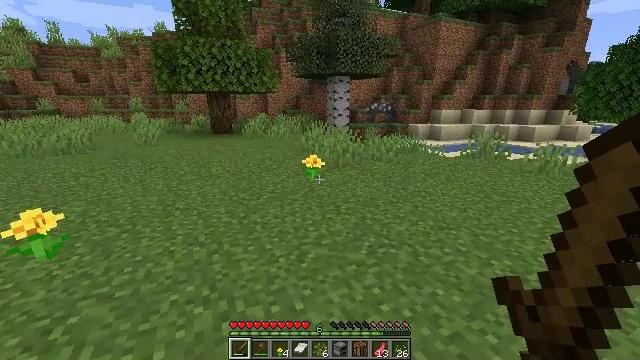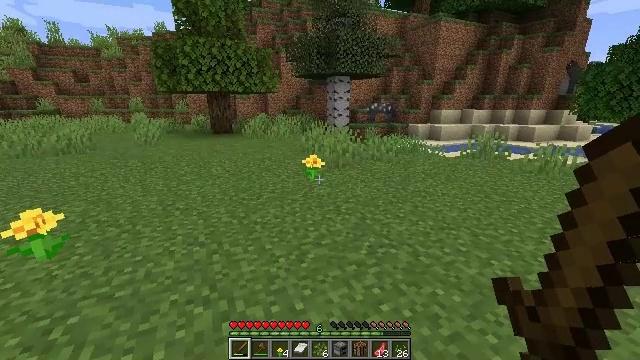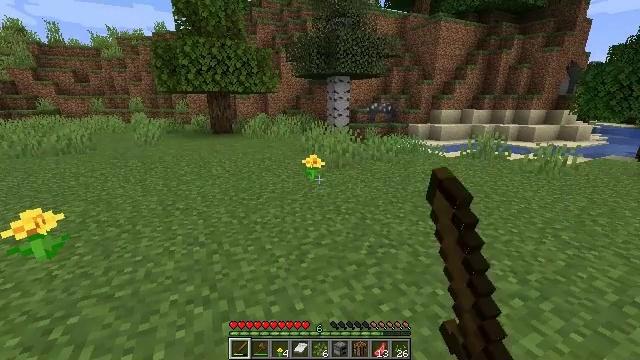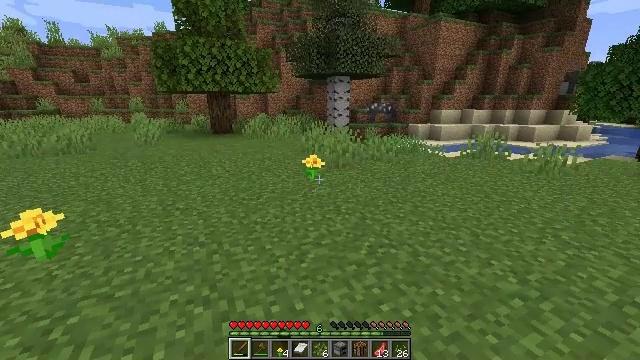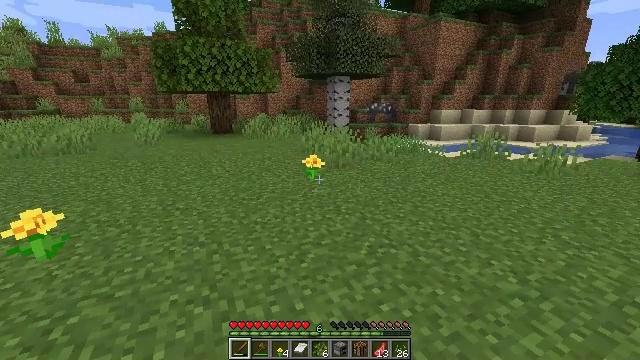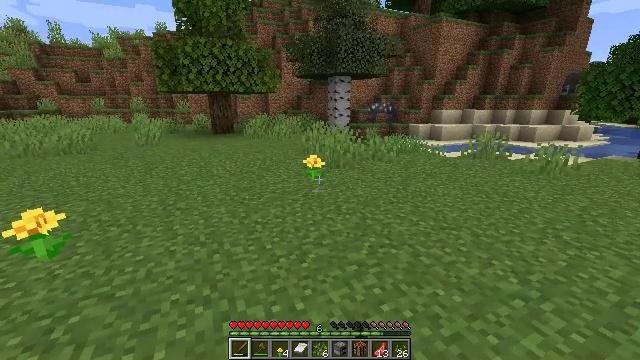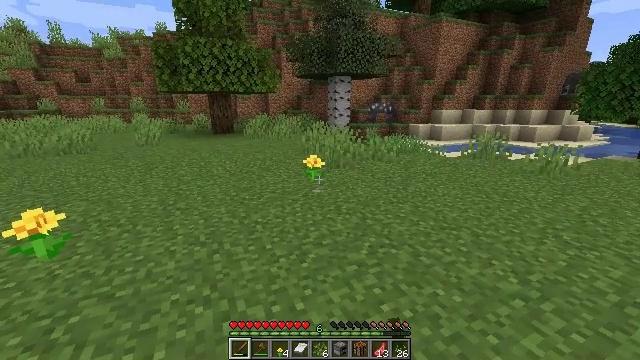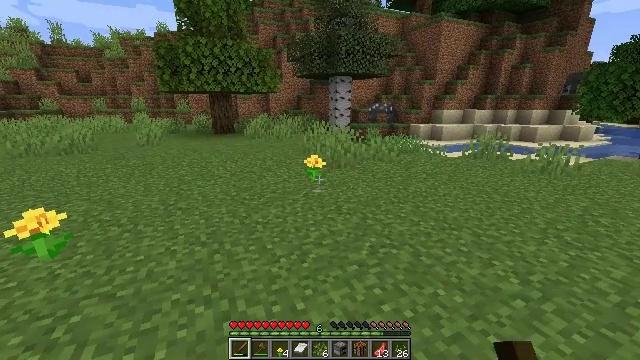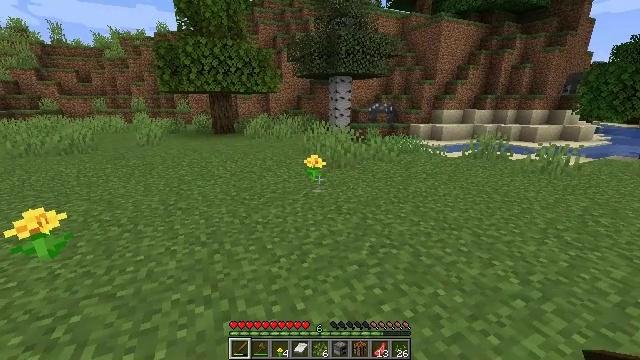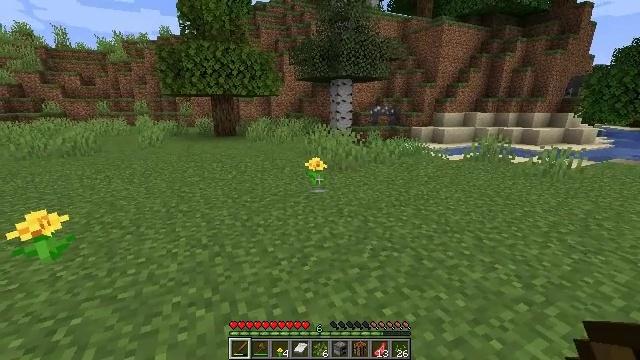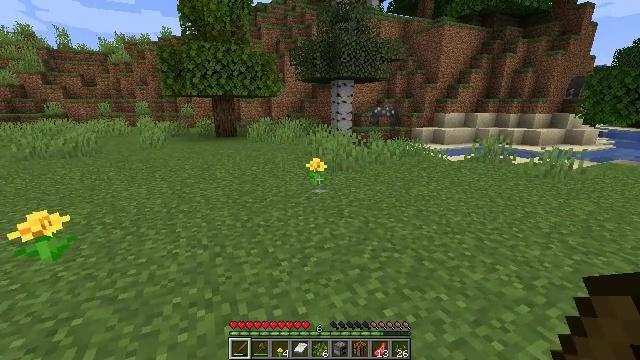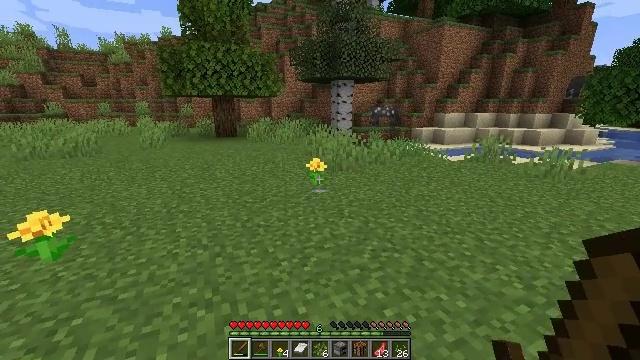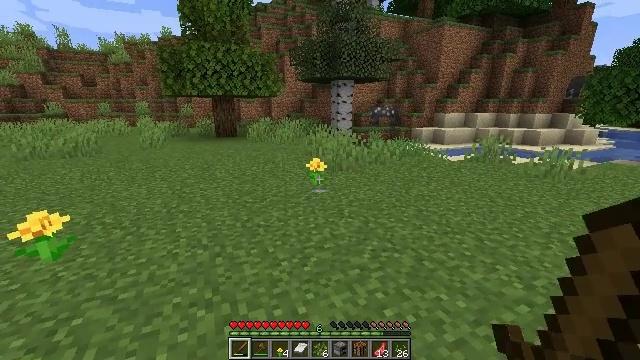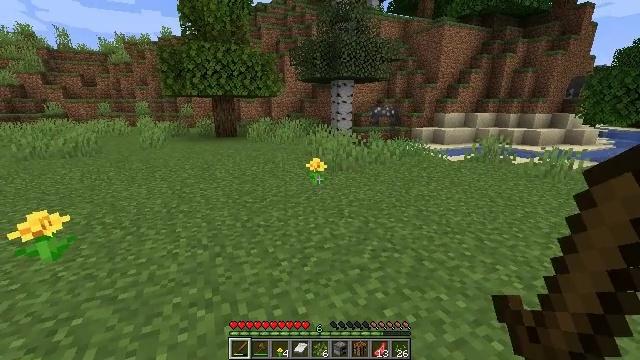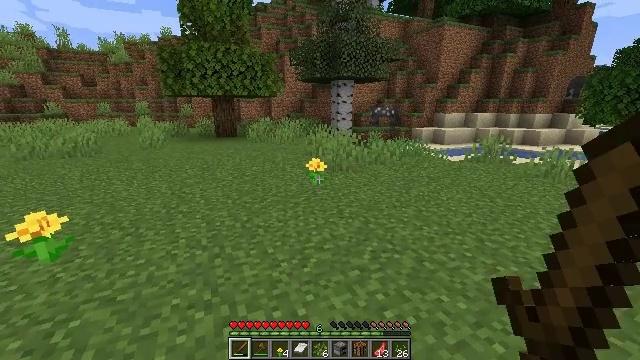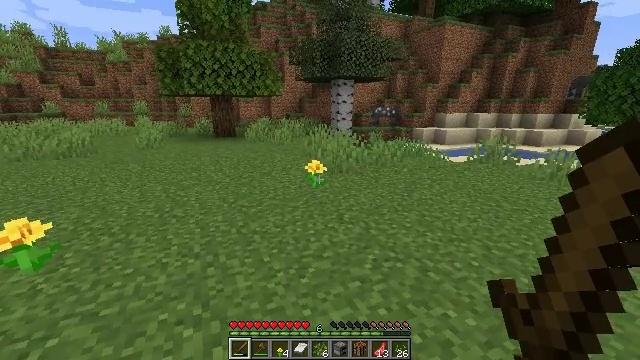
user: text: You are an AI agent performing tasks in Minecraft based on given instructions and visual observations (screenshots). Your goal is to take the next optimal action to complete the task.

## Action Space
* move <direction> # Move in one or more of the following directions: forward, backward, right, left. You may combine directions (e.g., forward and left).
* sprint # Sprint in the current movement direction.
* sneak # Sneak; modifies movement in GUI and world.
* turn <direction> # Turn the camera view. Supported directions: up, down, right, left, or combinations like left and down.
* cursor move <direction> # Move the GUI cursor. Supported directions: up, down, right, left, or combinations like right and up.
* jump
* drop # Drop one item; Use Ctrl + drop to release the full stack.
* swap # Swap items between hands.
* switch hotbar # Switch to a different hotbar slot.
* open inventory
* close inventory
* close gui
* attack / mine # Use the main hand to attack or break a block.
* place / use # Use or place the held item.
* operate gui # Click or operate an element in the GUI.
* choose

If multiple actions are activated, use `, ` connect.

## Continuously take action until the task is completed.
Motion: motion action
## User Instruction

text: Gather dandelions in the field.
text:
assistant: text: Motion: attack / mine
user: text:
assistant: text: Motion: attack / mine
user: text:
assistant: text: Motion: attack / mine
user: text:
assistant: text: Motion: no_op
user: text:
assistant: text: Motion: no_op
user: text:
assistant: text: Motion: no_op
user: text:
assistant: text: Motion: no_op
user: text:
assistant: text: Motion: no_op
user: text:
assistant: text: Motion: no_op
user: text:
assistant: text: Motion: no_op
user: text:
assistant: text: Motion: no_op
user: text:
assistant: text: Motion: no_op
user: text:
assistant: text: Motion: no_op
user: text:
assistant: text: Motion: move forward
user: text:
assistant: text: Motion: move forward
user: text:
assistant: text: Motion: move forward
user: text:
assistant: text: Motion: move forward
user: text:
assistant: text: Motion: move forward
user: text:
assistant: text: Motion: move forward
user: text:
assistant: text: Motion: move forward
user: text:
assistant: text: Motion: move forward
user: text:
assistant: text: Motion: move forward
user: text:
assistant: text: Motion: move forward
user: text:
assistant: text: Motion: move forward
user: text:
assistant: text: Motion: move forward, turn down
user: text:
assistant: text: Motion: move forward
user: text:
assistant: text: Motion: no_op
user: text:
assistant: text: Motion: turn down
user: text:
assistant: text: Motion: turn down
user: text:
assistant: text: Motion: no_op